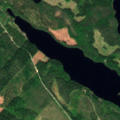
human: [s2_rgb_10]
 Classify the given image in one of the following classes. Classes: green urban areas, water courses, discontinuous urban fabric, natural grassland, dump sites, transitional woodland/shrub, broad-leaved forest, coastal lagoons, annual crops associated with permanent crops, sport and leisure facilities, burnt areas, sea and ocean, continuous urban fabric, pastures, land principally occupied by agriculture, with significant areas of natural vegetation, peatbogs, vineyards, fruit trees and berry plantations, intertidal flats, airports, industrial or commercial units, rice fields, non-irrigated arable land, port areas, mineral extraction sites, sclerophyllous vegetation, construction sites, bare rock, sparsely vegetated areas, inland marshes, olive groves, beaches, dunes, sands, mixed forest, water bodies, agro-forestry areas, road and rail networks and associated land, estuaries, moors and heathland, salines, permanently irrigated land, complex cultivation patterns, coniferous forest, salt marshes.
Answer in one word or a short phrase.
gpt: coniferous forest, mixed forest, transitional woodland/shrub, water bodies